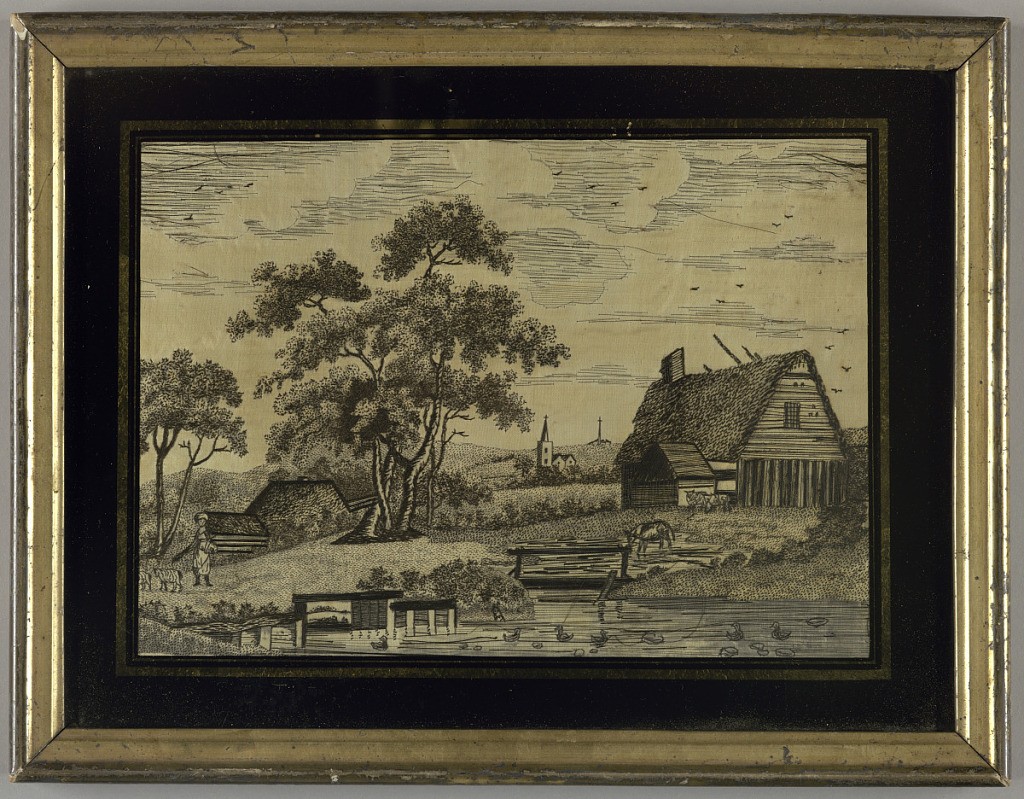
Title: Embroidered picture
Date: early 19th century
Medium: silk embroidery on silk foundation Technique: embroidered in stem, speckling and running stitches on plain weave foundation
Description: Rural landscape with a pond, buildings, animals and a shepherdess, in black silk on a white ground.